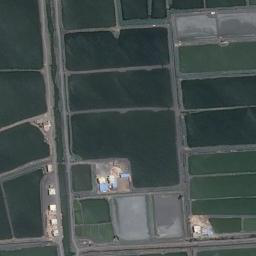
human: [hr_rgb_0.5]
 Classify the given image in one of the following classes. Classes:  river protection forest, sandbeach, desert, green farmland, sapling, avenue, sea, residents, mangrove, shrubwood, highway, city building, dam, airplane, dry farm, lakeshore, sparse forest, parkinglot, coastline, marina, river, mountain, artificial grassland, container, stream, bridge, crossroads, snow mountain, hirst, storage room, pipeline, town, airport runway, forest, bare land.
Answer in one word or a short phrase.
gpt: green farmland